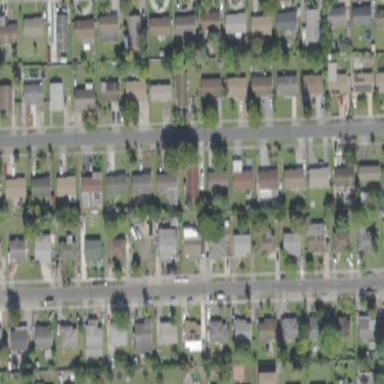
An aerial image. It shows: Sidewalk.